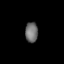
Tissue: lung
Cell type: Endothelial cells
Senescence score: 0.5555
Nuclear area (px): 250
Mean DAPI intensity: 110.288